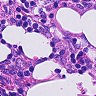
Metastatic tissue present: no